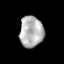
Tissue: prostate
Cell type: T cells
Senescence score: 0.3176
Nuclear area (px): 717
Mean DAPI intensity: 179.598